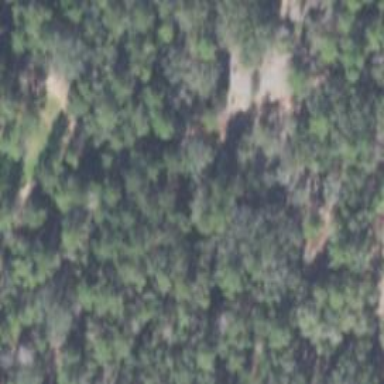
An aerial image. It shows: Mixed leaf woodland.